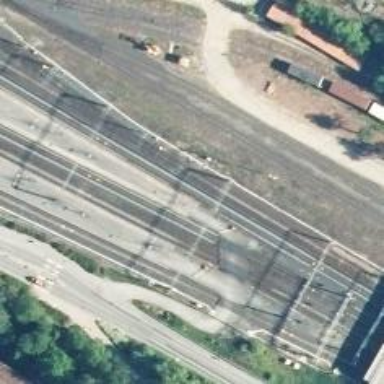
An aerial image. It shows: Railway with continuous electrified contact lines.